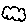
Label: cloud